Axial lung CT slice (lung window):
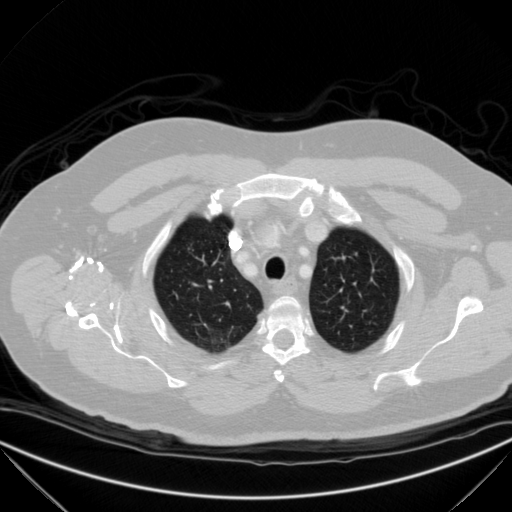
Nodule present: yes
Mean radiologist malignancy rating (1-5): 2.5